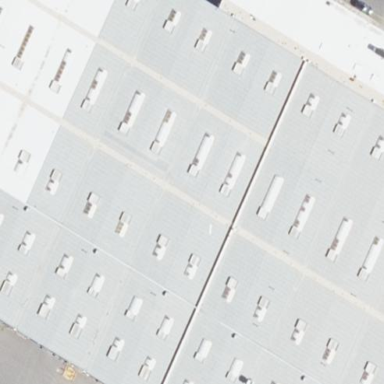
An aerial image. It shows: Industrial building.